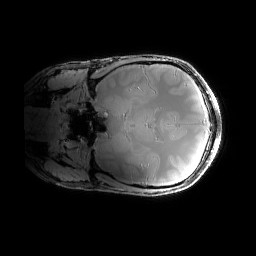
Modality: PDw
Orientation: coronal
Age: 31
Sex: female
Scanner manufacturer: siemens
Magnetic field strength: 6.98 T
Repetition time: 1.3 s
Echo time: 0.00231 s